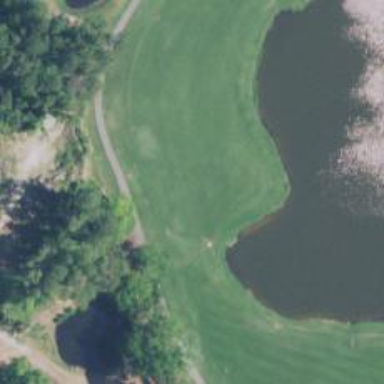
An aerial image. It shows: View of golf hole.